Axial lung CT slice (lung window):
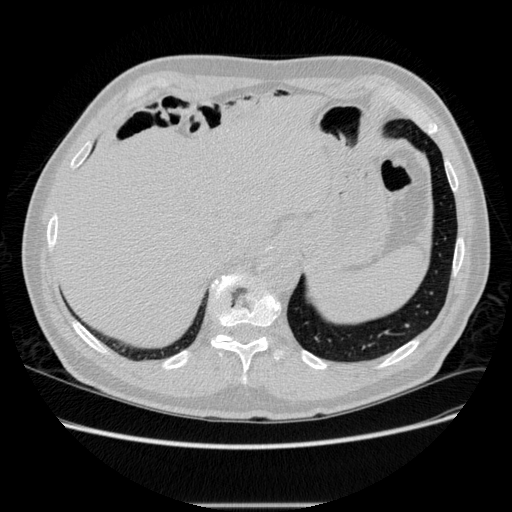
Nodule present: no